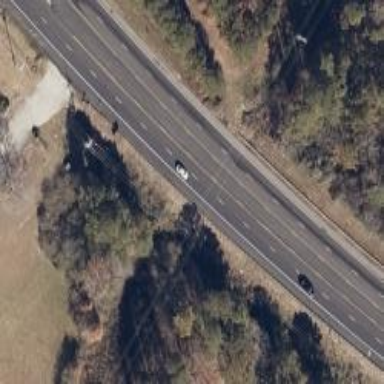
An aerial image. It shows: Asphalt trunk highway.